Question: Actually, I'm able to execute any gnuplot command under linux os using xojo (see screenshot).

But, under windows os, nothing happen. Sometimes it give me 'errorcode = -2' (shell timeout) and sometimes is nothing (empty result).
Why the same code give different result under different os?
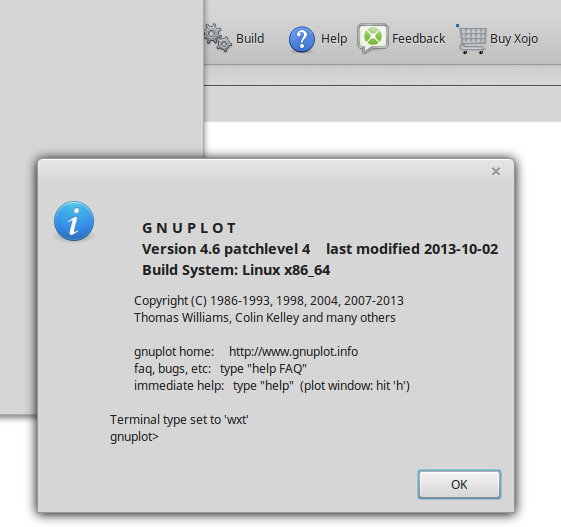
Answer: Still can't figure out how to execute gnuplot on windows. The best method (until now) is to execute 'gnuplot.exe' directly.
'''
dim file as FolderItem = SpecialFolder.Applications.Child("gnuplot").Child("bin").Child("gnuplot.exe")
Shell1.Execute(file.NativePath)
'''